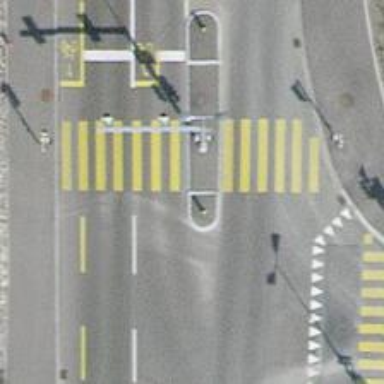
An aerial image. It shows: Zebra crossing with traffic signals.